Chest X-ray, AP view. Patient: 59 years old, sex M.
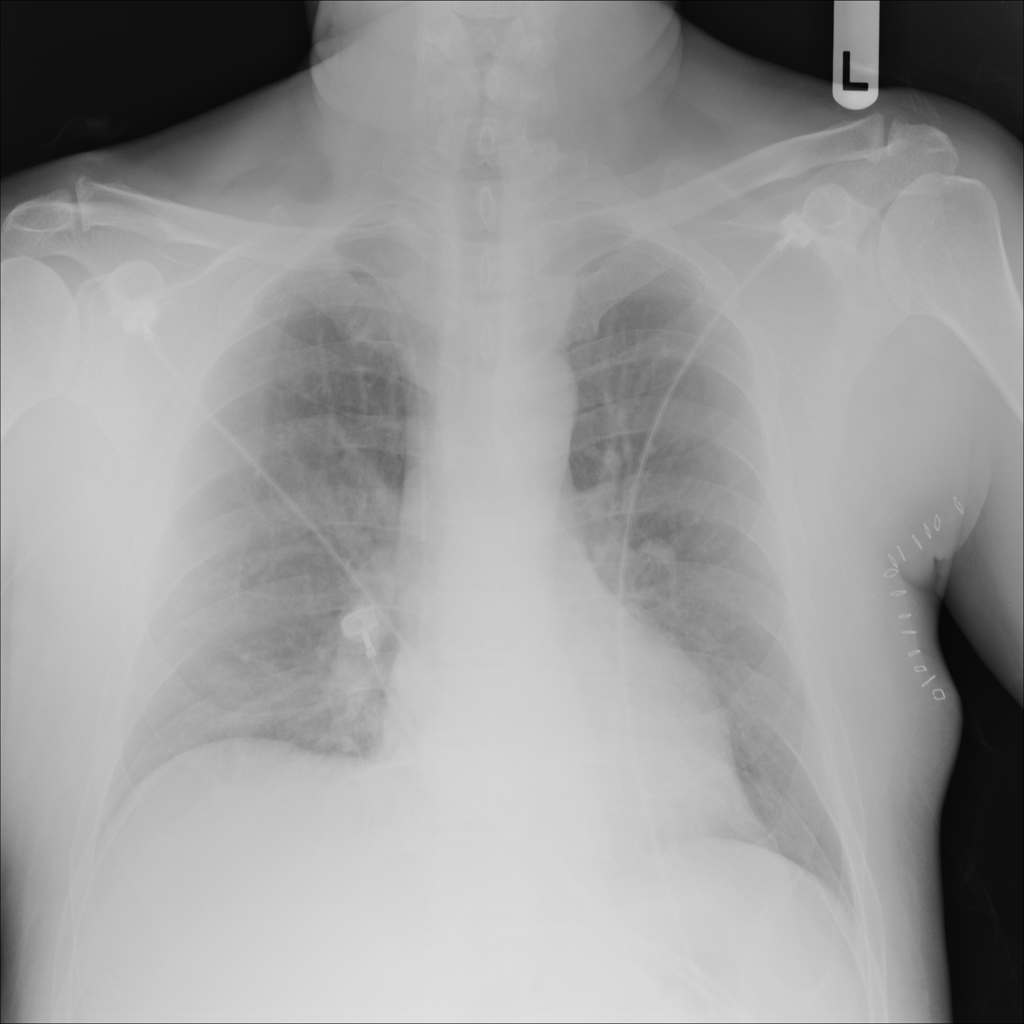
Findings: No Finding